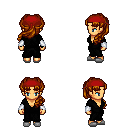
a pixel art fantasy rpg character, female body template, human, tanned skin, gray robe, metal pants, brunette princess hairstyle, red bandana, white cloth bracers, white slippers, four views (front, back, left, right), 2x2 character sprite sheet, small pixel art, hard edges, no anti-aliasing